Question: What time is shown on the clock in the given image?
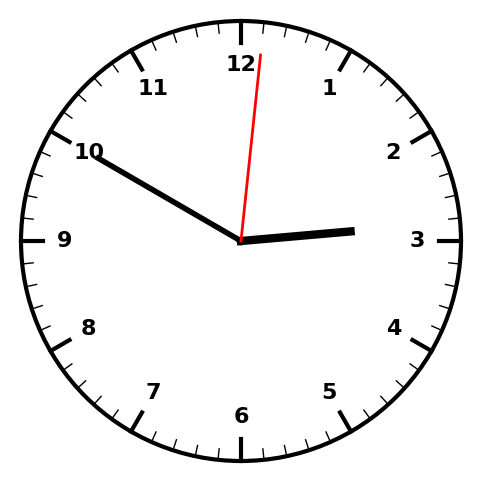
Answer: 02:50:01